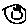
Label: smiley face